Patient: sex M, age 47
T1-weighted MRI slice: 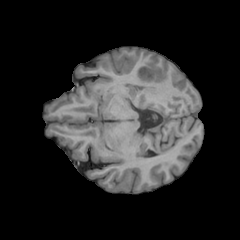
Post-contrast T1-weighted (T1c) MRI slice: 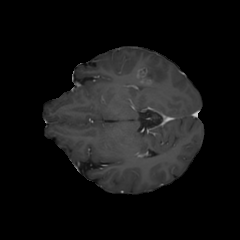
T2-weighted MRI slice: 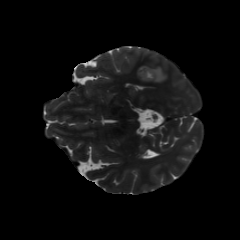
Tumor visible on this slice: yes
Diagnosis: Glioblastoma, IDH-wildtype
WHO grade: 4